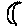
Label: moon